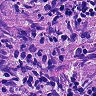
Metastatic tissue present: yes